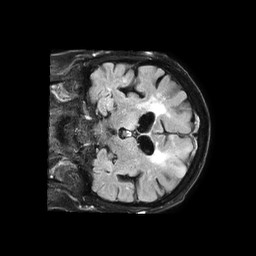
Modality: FLAIR
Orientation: coronal
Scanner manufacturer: philips
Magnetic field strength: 1.5 T
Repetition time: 6 s
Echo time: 0.1024 s